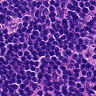
Metastatic tissue present: no